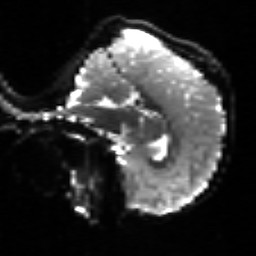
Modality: sbref
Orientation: sagittal
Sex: male
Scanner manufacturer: siemens
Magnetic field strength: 3 T
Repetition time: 5 s
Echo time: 0.071 s